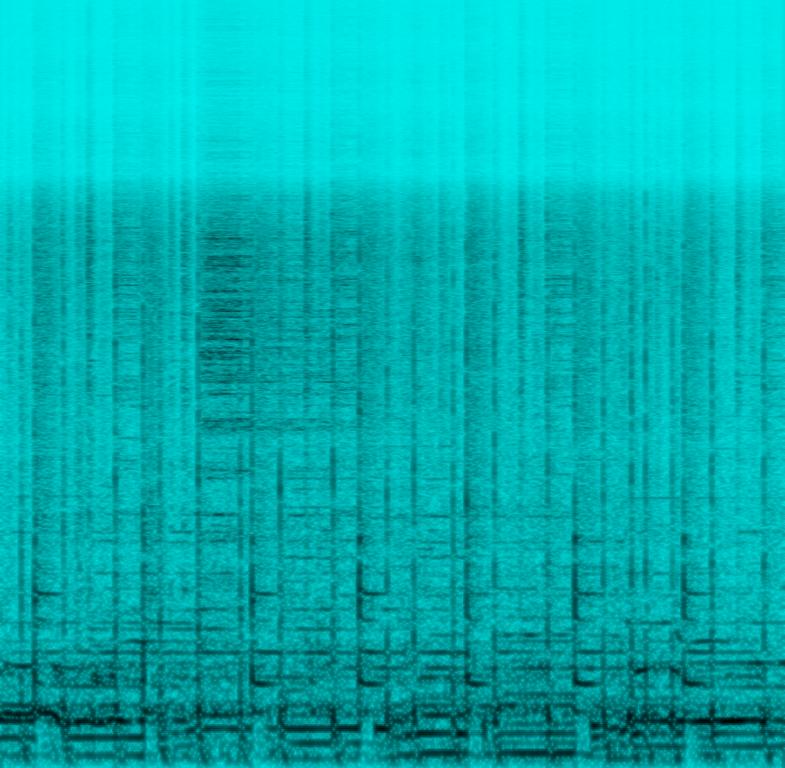
This is an amateur recording of a sound check jam. The audio quality is quite poor with an emphasis on the drum sound. There is a male vocal that can be barely heard over the sound of the bass guitar and the acoustic drums. The piece is easygoing. This recording can be sampled for use in beat-making.